Field crop: tomato
Growth stage: 1
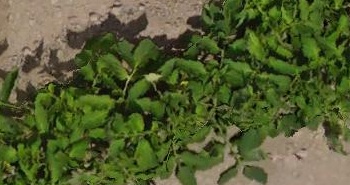
Species: tomato